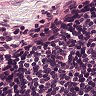
Metastatic tissue present: no